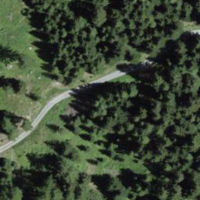
EUNIS habitat code: 43
Species observed at this site:
Arnica montana
Campanula barbata